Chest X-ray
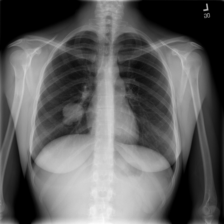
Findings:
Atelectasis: negative
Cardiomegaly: negative
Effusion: negative
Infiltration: negative
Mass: positive
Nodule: negative
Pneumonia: negative
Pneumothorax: negative
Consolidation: negative
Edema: negative
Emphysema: negative
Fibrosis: negative
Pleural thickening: negative
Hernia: negative